Question: I have a gnuplot (v4.2, on Mac OS 10.8) plotting question.
I have multi-column data, and I am trying to plot x vs y with z as a palette colour bar.
When I plot it with a linear scale, it works fine, however, I want to have a log scale on the colour bar. When I do so, it plots the colour bar correctly, but the colour scale does not match the values it is plotting. The column 5 data ranges between 2 and 154, but all the points are coloured to values >100.
Could anyone tell me what is wrong with the following?:
'''
set term postscript enhanced
set output 'Adam_SN_test.ps'
set xlabel 'Test xt'
set xlabel font 'Helvetica, 24'
set ylabel 'Test y'
set ylabel font 'Helvetica, 24'
set xtics font 'Helvetica, 24'
set ytics font 'Helvetica, 24'
set pointsize 'multiplier'
set nokey
set xrange [0:0.125]
set yrange [6:12]
set label font 'Helvetica'
set palette model RGB defined (0 "red",1 "blue", 2 "green")
set zrange [0.1:500]
set logscale z
set logscale cb
set cbrange[0.1:500]
plot "Adam_SN_temp.txt" using 2:3:5 with points pt 7 ps 1.0 lc palette
'''
The file Adam_SN_temp.txt looks like this:
'''
16294 0.02897 8.<PHONE> 59.<PHONE> 40.<PHONE>
203037 0.01479 8.<PHONE> 7.<PHONE> 12.<PHONE>
203114 0.06977 10.<PHONE> 21.<PHONE> 5.<PHONE>
203140 0.08696 10.<PHONE> 3.<PHONE> 2.<PHONE>
203148 0.04289 9.<PHONE> 104.765266398 44.073805516
209181 0.0581 10.<PHONE> 172.322620353 154.484926029
'''
The colour bar is
showing the correct log scale between the correct limits, and at colours above 100 are all green and all the points are green, indicating values above 100. However, clearly from the data the 5th column values are not all above 100:

(EDIT: The image shows the problematic output with 4.2.6)
When I remove the log statements it plots is perfectly on a linear scale with the right values.
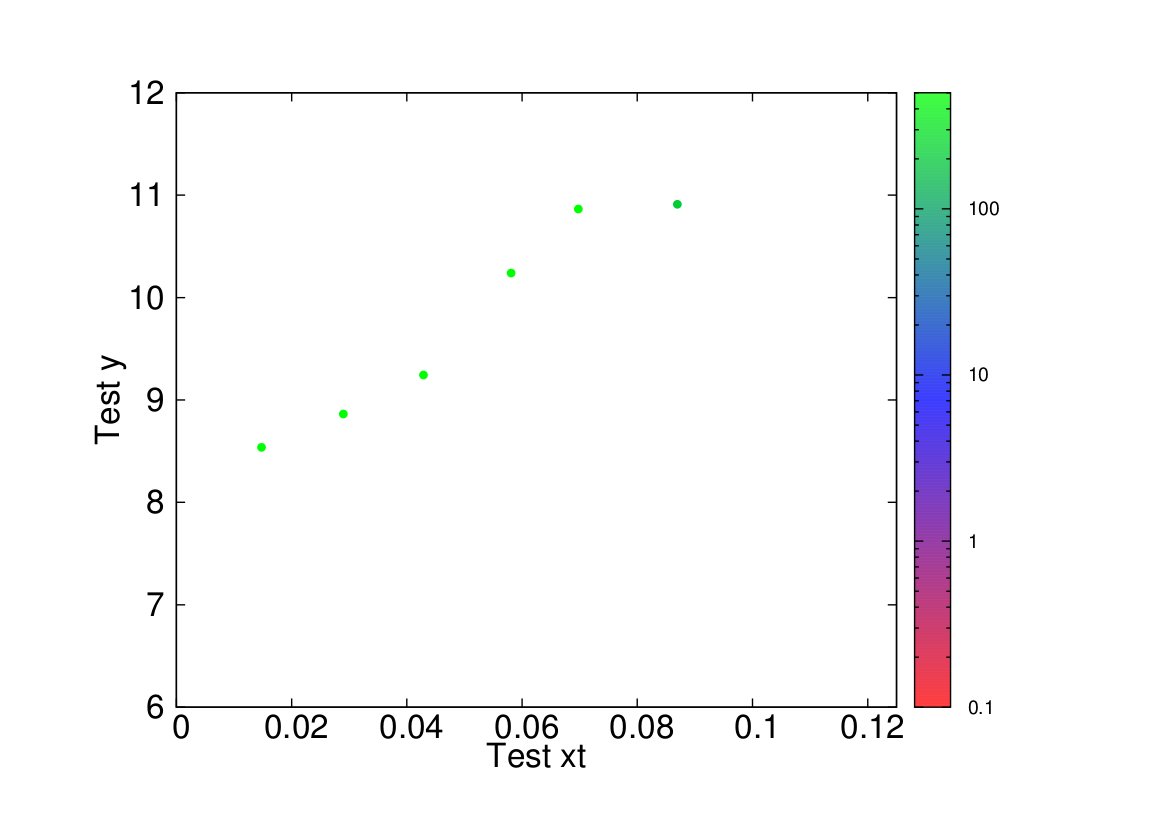
Answer: it looks nice to me, the green point in the middle is the 6th point (154.484926029)

this is what I get (with Version 4.6 patchlevel 5)
Maybe you should ugrade your version? For this my advice would be to use <URL>